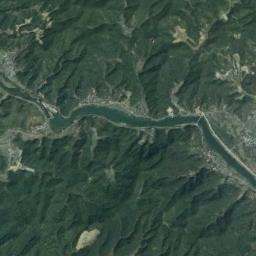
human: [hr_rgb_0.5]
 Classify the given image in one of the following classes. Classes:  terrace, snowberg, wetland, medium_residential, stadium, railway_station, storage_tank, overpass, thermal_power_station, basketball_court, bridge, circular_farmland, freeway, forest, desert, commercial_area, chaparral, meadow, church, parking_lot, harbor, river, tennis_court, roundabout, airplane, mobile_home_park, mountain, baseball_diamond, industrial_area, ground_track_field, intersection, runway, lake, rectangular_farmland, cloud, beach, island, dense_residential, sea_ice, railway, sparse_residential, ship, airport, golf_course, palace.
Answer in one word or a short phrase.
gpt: river